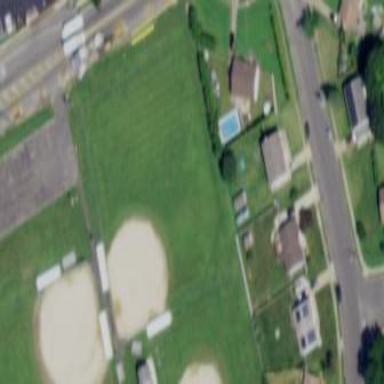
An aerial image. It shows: Baseball pitch for leisure and sports activities.